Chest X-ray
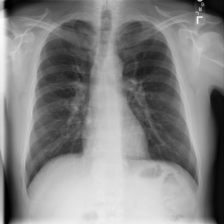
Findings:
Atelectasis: negative
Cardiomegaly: negative
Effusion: negative
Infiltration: negative
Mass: negative
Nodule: negative
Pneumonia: negative
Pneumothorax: negative
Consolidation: negative
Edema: negative
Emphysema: negative
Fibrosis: negative
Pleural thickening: negative
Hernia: negative